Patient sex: F
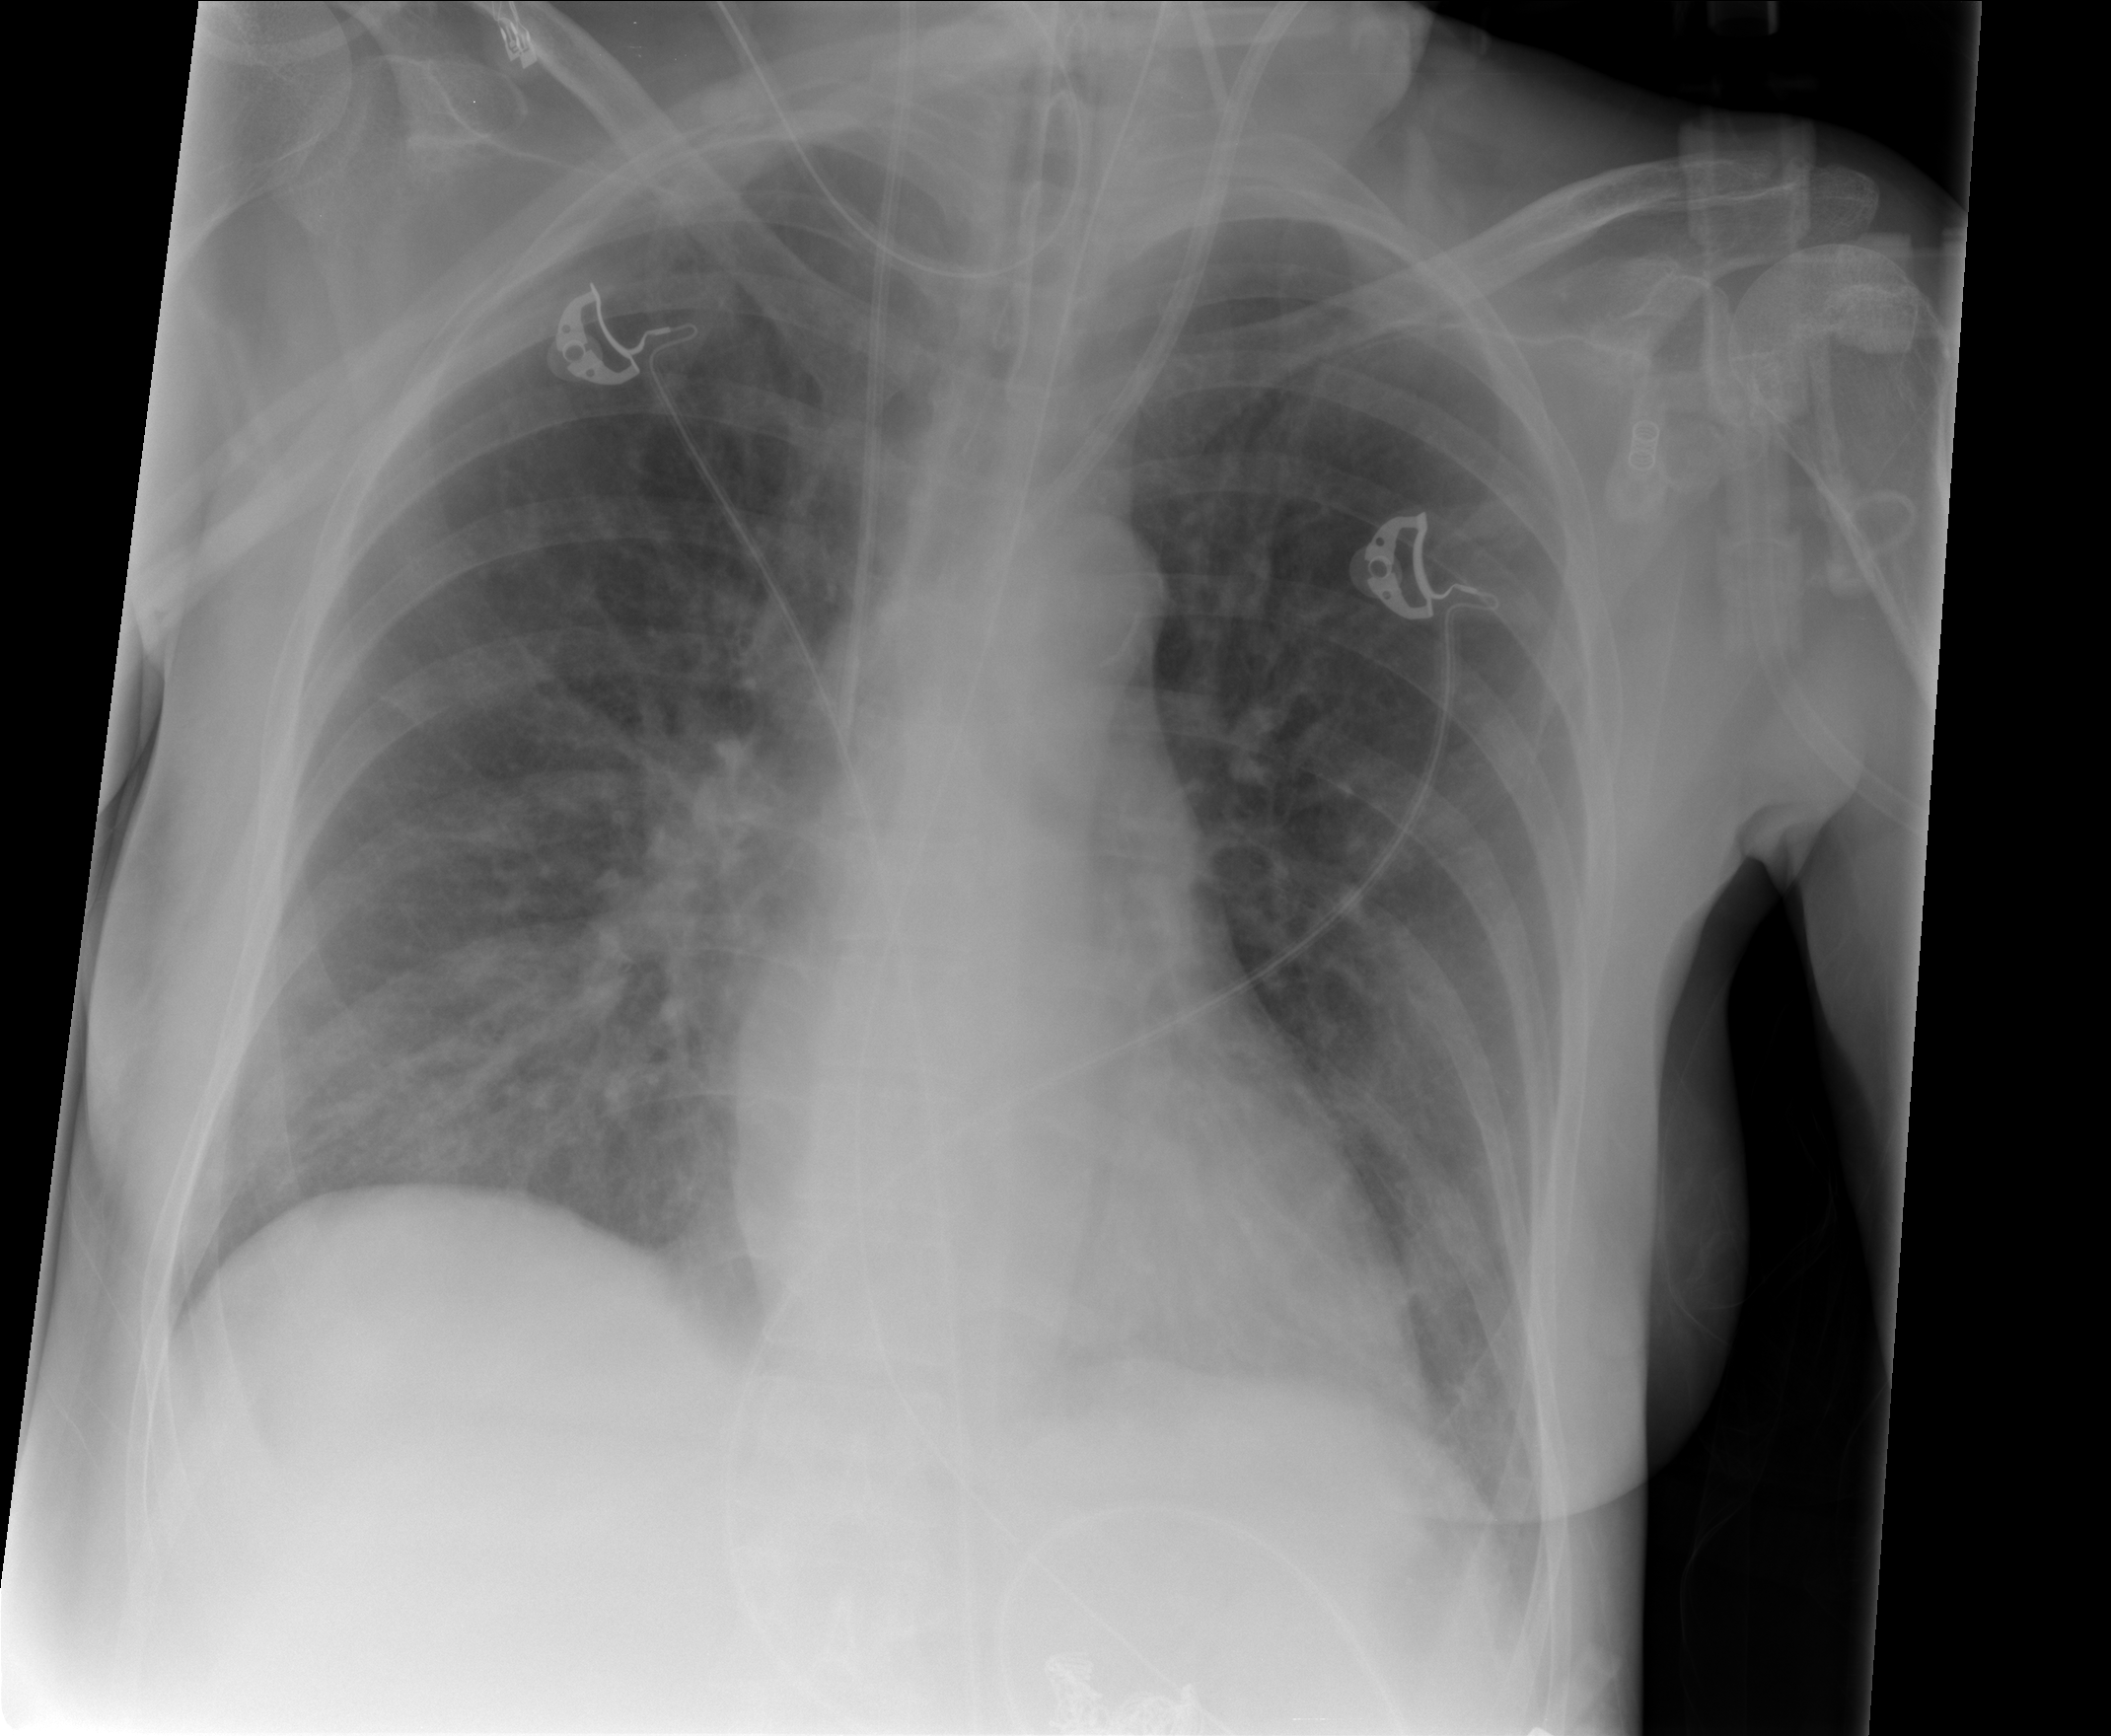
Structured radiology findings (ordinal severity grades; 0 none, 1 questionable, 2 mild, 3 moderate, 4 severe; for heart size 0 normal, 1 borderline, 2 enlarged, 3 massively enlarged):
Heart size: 0
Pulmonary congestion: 2
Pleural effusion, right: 1
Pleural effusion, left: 1
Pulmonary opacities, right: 2
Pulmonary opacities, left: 1
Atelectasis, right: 2
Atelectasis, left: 2